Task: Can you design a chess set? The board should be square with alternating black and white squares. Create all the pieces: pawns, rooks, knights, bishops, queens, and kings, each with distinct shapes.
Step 1731:
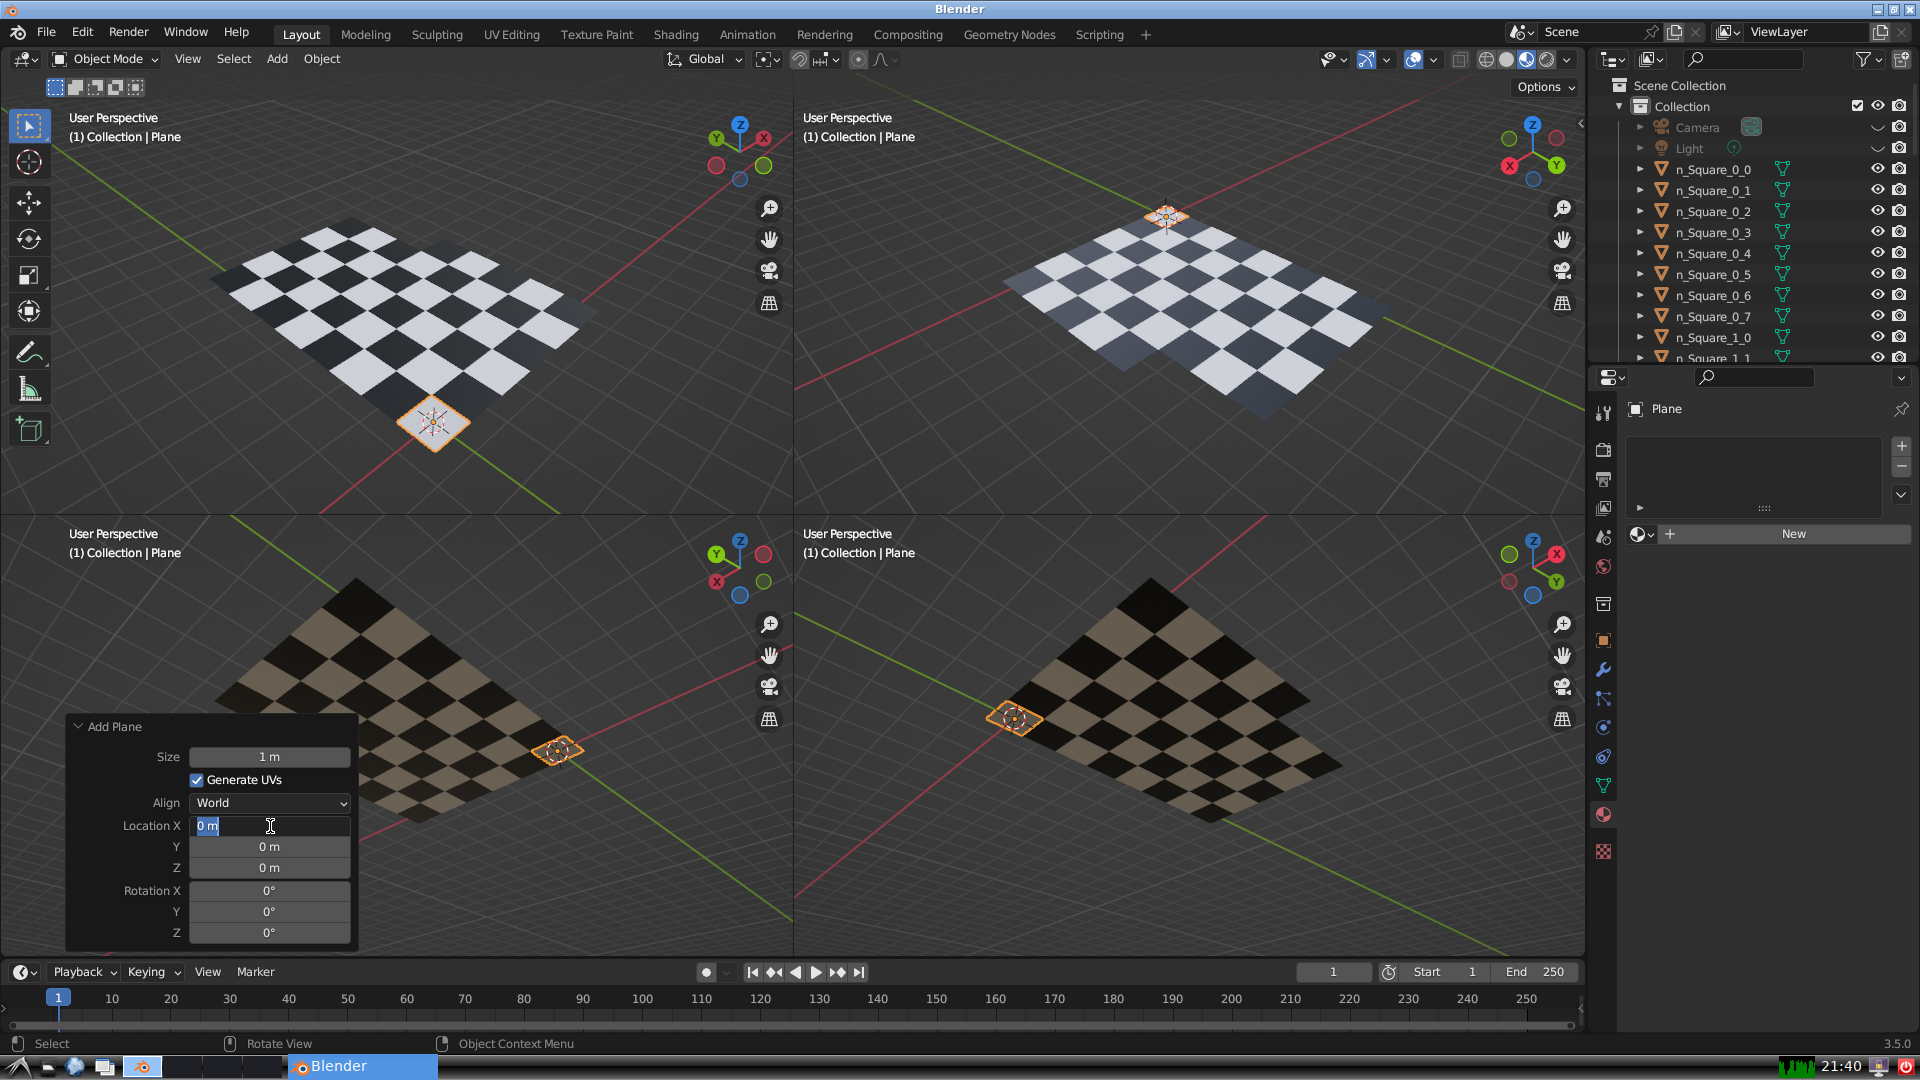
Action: input_text: 5.0